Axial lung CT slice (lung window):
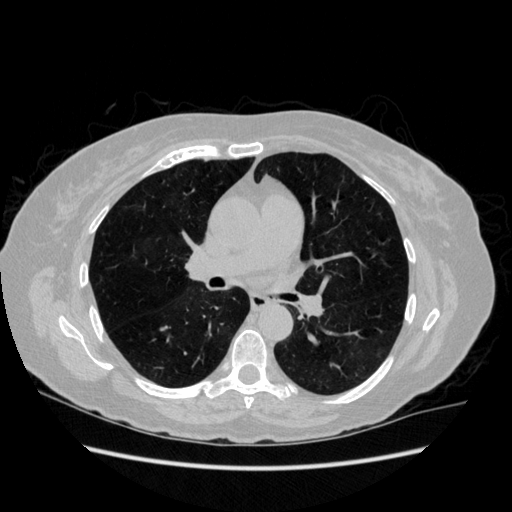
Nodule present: no